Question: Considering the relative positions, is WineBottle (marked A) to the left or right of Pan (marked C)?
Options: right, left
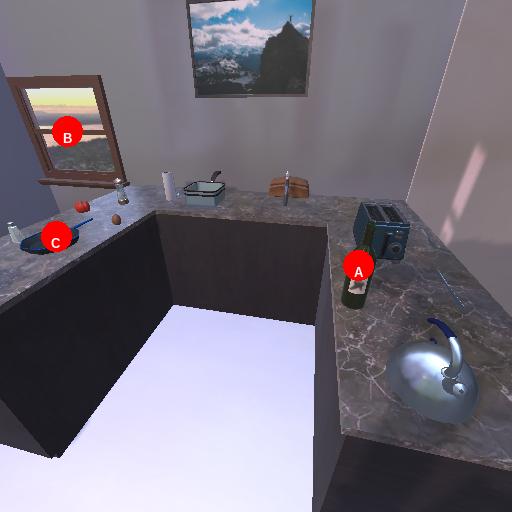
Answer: right